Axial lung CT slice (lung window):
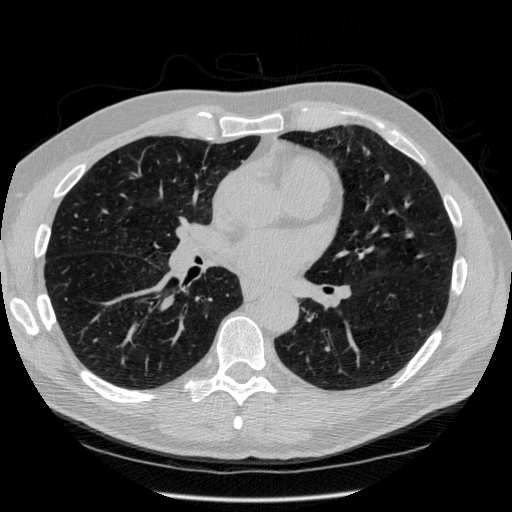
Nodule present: no